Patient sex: M
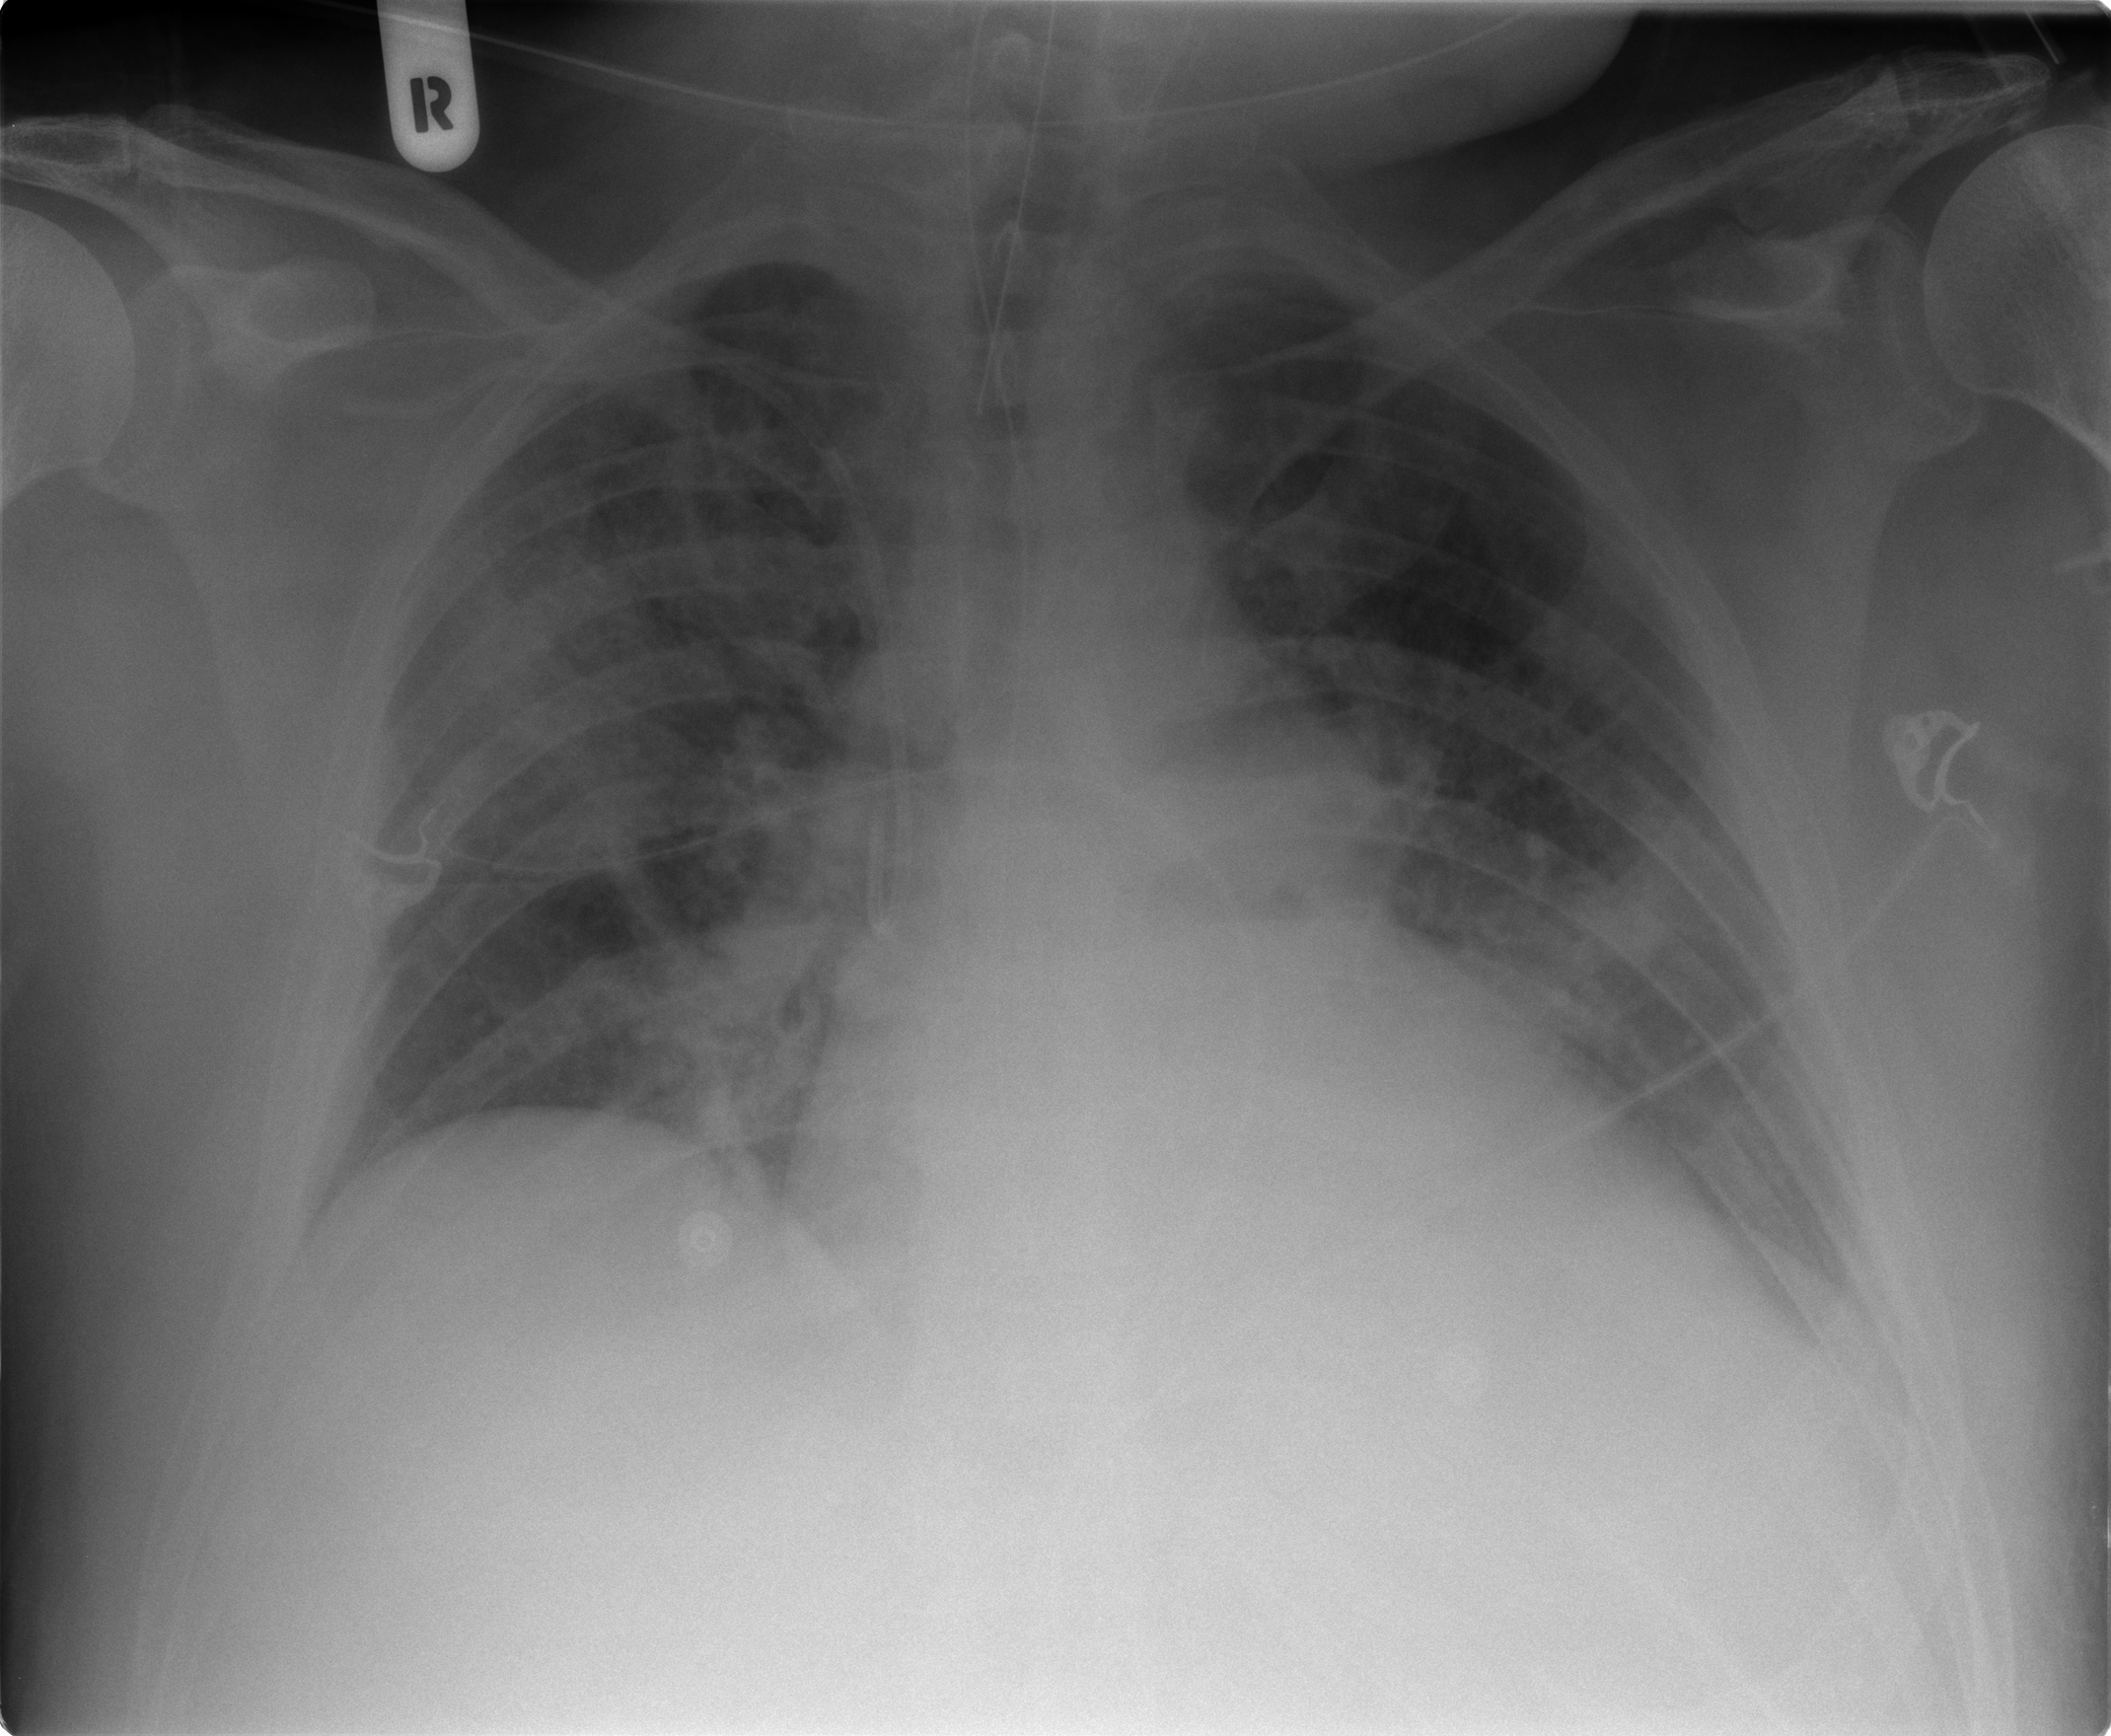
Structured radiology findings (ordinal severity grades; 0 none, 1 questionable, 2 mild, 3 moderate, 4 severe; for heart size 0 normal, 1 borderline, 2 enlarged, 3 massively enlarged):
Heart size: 2
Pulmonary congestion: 1
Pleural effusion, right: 0
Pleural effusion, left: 0
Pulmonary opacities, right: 3
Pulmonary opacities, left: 2
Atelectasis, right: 2
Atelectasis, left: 2